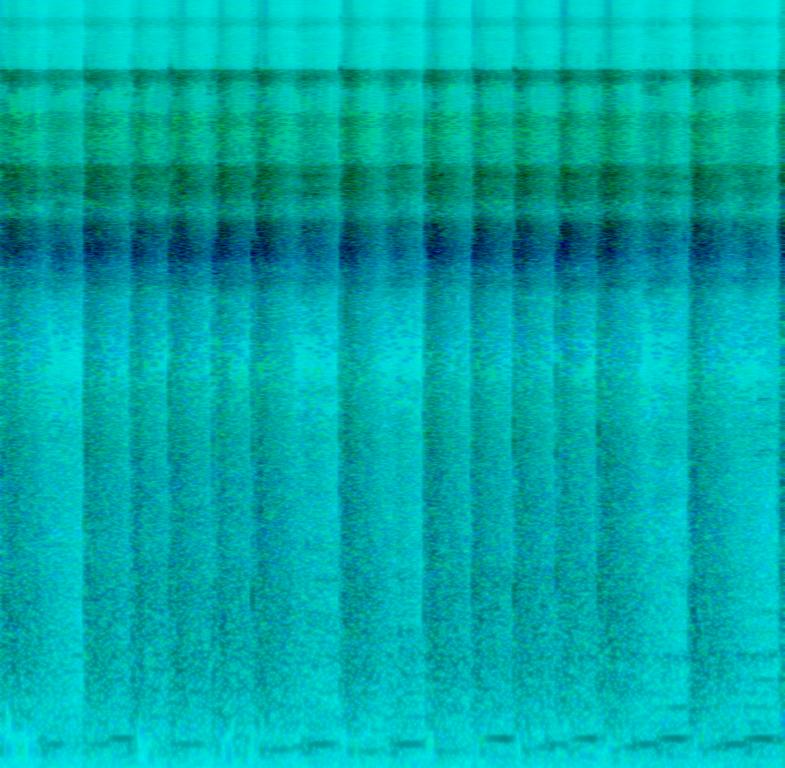
A lot of tambourines are playing in synchronicity. In between the rhythm a choir is singing a short phrase. This song may be played as a tutorial to follow along.